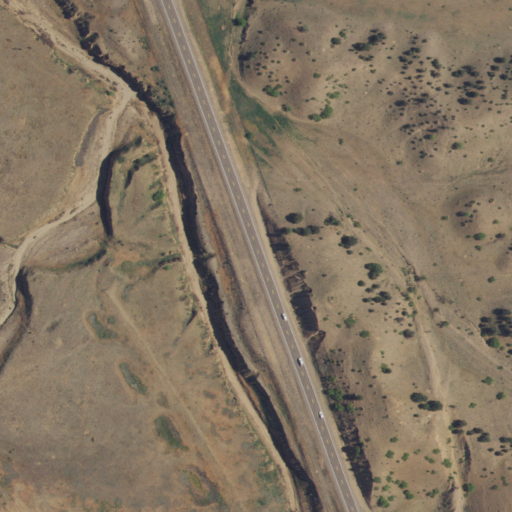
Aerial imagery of valley in New Mexico named Ash Spring Canyon containing grassland, shrub, low intensity development, and open development